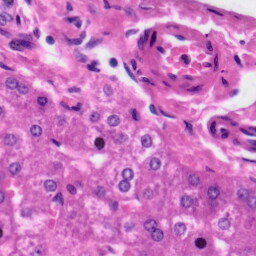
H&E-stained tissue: Liver